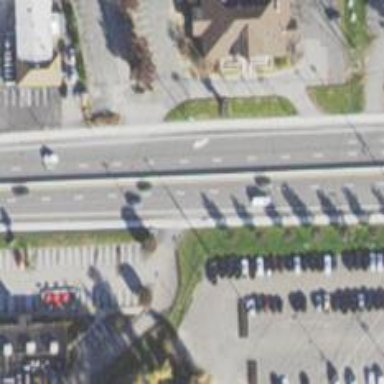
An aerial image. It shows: Trunk link highway.